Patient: sex M, age 32
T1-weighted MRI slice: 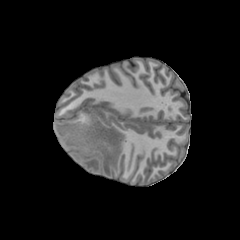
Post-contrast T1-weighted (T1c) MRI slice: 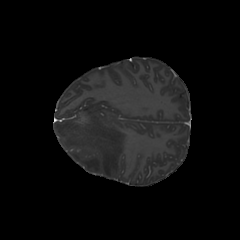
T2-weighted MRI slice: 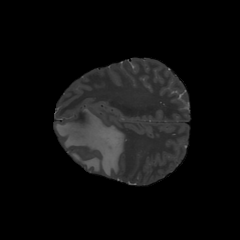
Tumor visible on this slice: yes
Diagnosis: Glioblastoma, IDH-wildtype
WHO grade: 4